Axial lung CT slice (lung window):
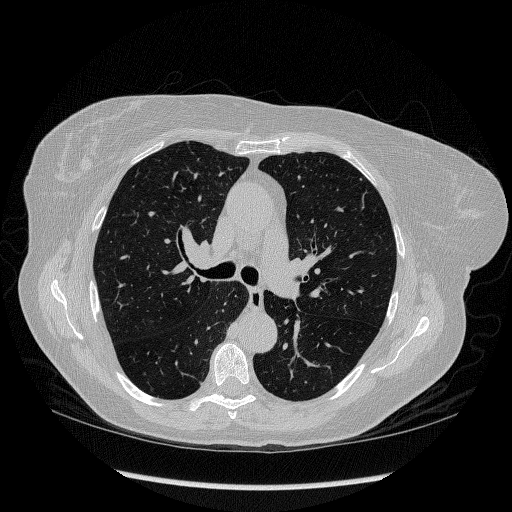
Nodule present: no